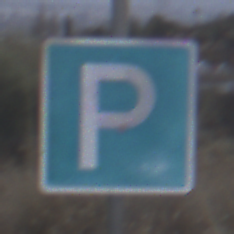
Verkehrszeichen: Parken
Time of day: SunriseSunset
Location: Outdoor (Suburban)
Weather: Clear
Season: NotSpecified
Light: Natural